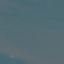
Label: SeaLake